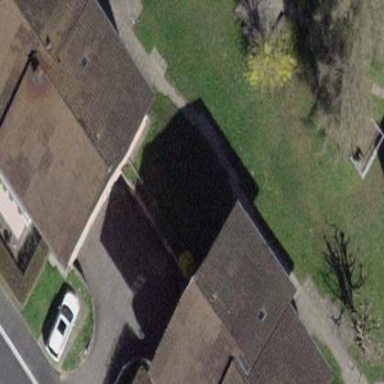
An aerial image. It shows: Garage building.